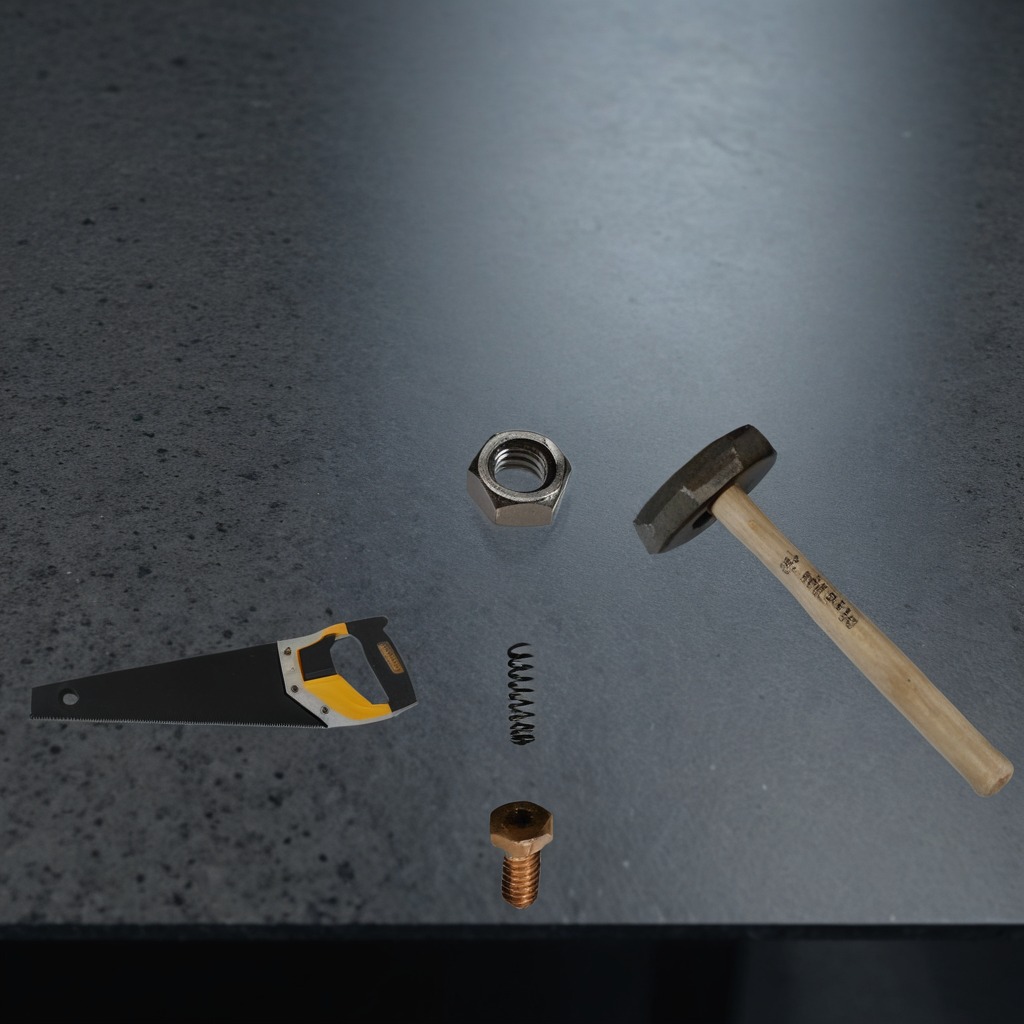
A metal machine screw, a hammer, a coiled metal spring, a handheld metal saw, and a metal nut are lying on the granite table.